Interaction volume radius: 10 \u00c5
Interaction volume height: 50 \u00c5
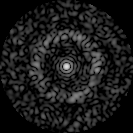
Disorder parameter: 0.8318